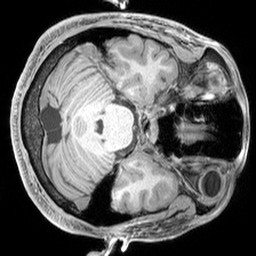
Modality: T1w
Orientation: axial
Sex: male
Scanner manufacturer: siemens
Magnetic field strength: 3 T
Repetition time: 2.3 s
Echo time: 0.00226 s